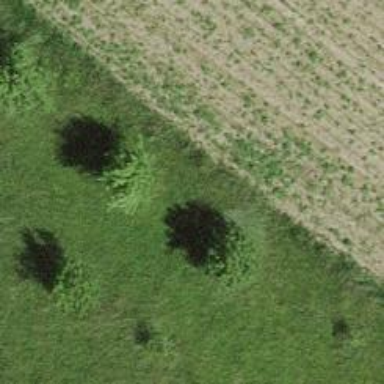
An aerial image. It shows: Agricultural area with deciduous broadleaved trees.